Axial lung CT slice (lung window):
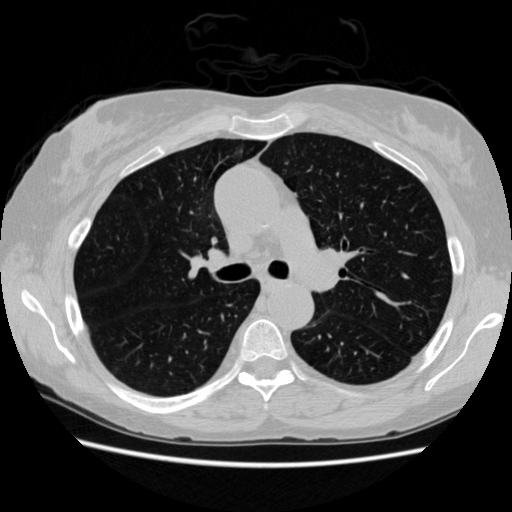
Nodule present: no